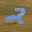
Label: 2